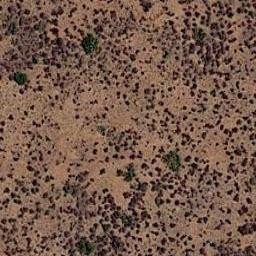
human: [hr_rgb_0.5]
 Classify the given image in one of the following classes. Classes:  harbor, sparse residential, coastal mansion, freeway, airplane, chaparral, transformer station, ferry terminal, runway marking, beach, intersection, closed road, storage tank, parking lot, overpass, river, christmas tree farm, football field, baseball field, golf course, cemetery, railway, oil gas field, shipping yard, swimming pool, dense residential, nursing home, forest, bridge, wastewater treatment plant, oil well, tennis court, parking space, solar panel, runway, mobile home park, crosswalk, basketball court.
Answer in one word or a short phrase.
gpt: chaparral